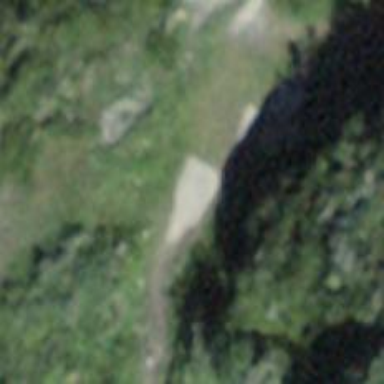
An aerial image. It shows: Path.